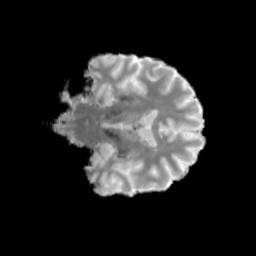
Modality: MD
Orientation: coronal
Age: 62
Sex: male
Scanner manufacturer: siemens
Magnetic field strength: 3 T
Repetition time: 3.23 s
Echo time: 0.0892 s